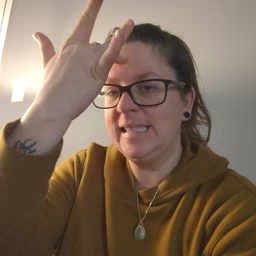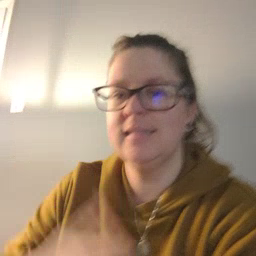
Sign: sick